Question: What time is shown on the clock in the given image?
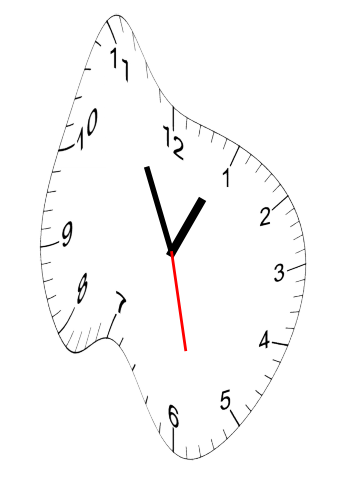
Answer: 12:55:28